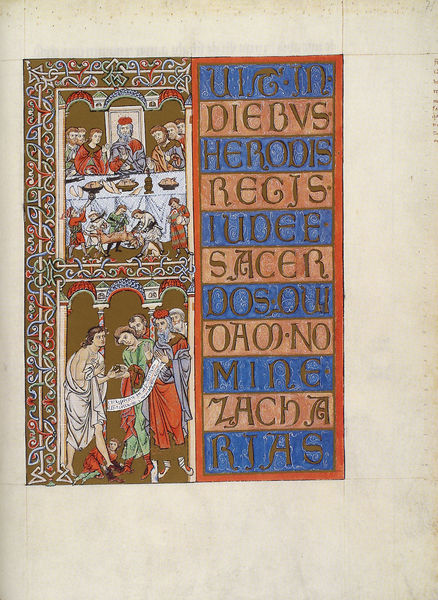
Titel: Das Goslarer Evangeliar
Institution: Goslar, Stadtarchiv
Schlagwörter: blau, menschen, orange, säulen, tisch, rot, alt, bibel, kirche, gold, borte, rosa, kinder, schrift, könig, ornamente, arkade, buch, religion, seite, dieb, herrscher, festmahl, mahl, rom, ranke, buchseite, abendessen, sage, mittelalter, schriftrolle, abendmahl, goldgrund, römisch, latein, lateinisch, ben, buchmalerei, abendmal, mine, inkunabel, manuskript, fußwaschung, regis, zacharias, diebus, herodis, verzieherungen, handgeschriebn, gestliche, antuk